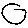
Label: circle